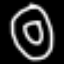
Label: donut